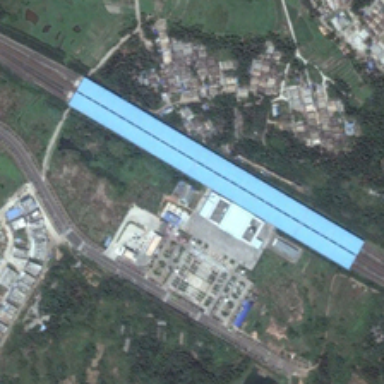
Many buildings and green trees are in two sides of a railway station .